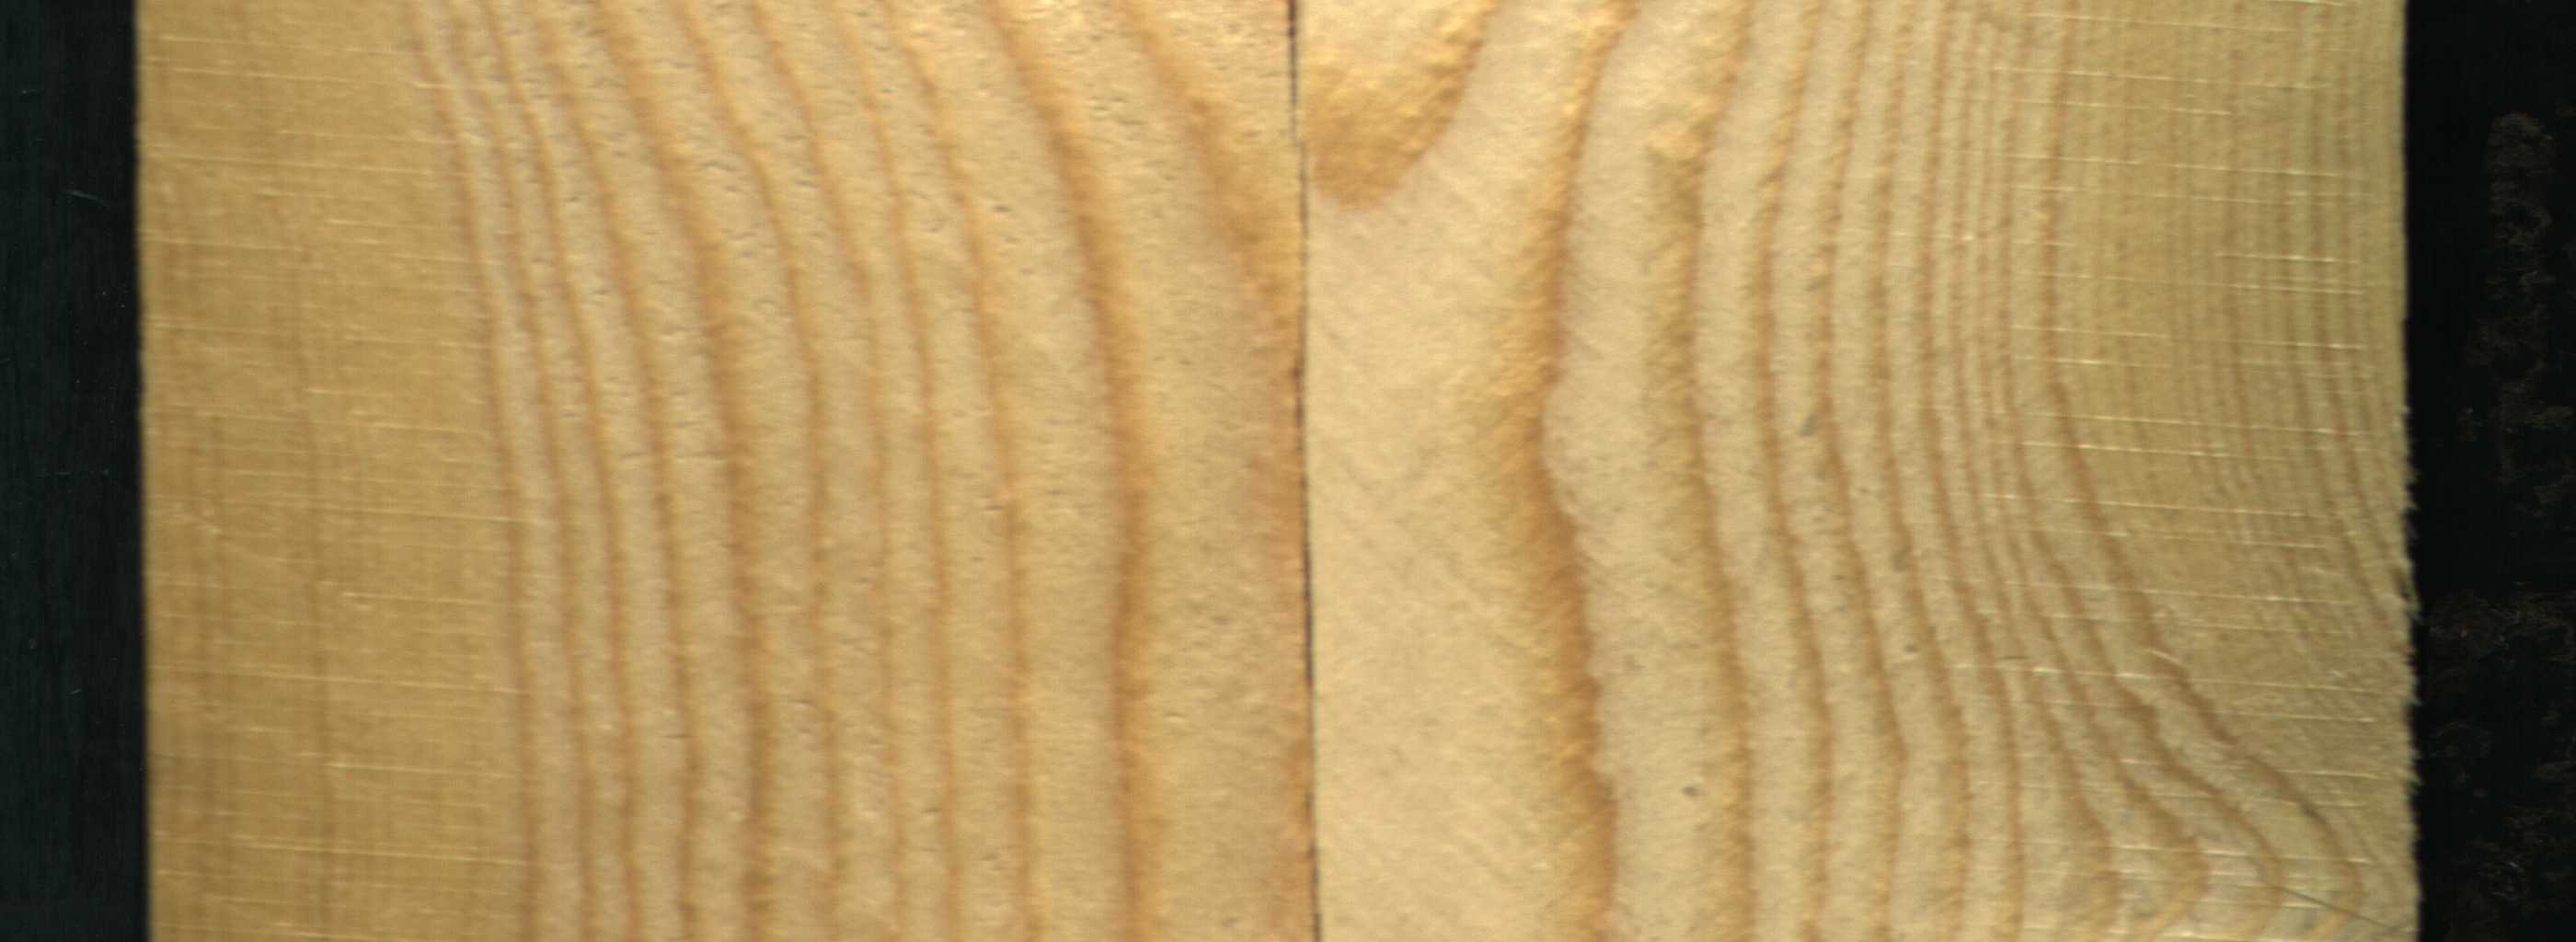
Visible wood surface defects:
Crack